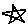
Label: star